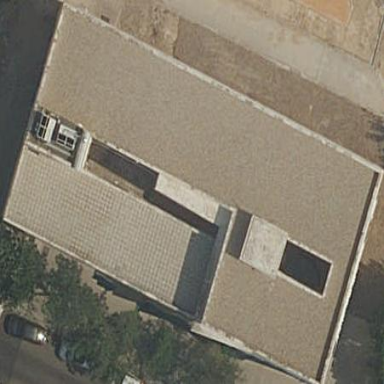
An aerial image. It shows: Clinic building offering healthcare services.